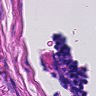
Metastatic tissue present: no